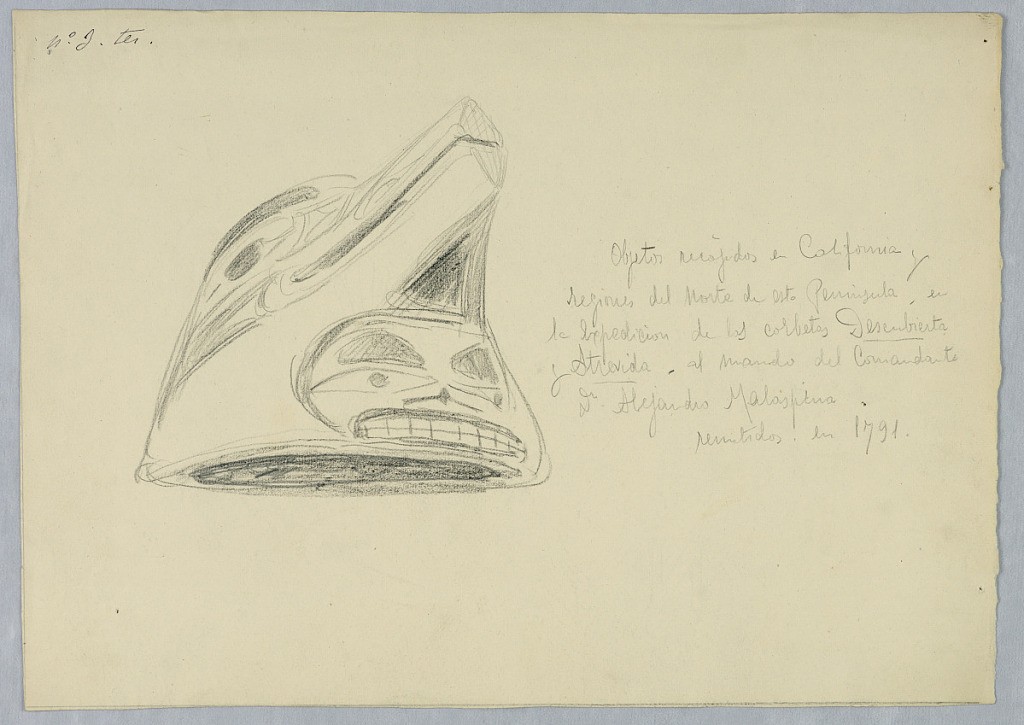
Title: Tlingit (Indigenous Alaskan) Helmet
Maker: Raimundo de Madrazo, Spanish, 1841–1920
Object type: Drawing
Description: Indigenous Alaska (Tlingit) helmet brought to Spain by  Alejandro Malaspina in 1791, and held at the Museo de América, Madrid, inventory no. 13911